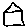
Label: house